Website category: jobs
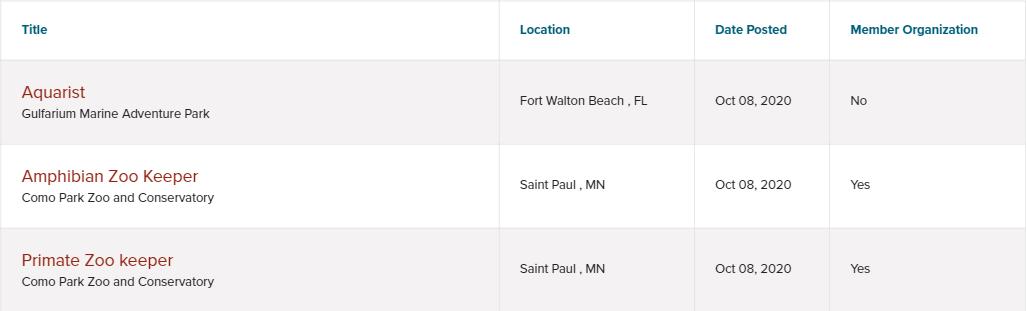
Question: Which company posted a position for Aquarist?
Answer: Gulfarium Marine Adventure Park

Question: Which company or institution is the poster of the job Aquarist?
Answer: Gulfarium Marine Adventure Park

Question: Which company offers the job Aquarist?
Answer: Gulfarium Marine Adventure Park

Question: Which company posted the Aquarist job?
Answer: Gulfarium Marine Adventure Park

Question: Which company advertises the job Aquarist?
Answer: Gulfarium Marine Adventure Park

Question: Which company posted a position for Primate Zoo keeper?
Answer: Como Park Zoo and Conservatory

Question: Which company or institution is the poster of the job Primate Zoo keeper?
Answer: Como Park Zoo and Conservatory

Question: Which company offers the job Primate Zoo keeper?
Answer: Como Park Zoo and Conservatory

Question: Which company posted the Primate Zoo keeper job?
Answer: Como Park Zoo and Conservatory

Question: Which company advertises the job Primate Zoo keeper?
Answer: Como Park Zoo and Conservatory

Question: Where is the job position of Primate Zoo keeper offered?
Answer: Saint Paul , MN

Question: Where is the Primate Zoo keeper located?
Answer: Saint Paul , MN

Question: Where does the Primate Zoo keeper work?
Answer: Saint Paul , MN

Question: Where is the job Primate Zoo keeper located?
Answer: Saint Paul , MN

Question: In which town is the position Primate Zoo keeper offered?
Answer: Saint Paul , MN

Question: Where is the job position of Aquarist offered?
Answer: Fort Walton Beach , FL

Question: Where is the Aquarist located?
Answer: Fort Walton Beach , FL

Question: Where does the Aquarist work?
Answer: Fort Walton Beach , FL

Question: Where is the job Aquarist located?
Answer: Fort Walton Beach , FL

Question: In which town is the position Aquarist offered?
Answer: Fort Walton Beach , FL

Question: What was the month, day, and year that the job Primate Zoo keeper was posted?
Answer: Oct 08, 2020

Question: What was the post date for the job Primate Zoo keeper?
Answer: Oct 08, 2020

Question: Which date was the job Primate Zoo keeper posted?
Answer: Oct 08, 2020

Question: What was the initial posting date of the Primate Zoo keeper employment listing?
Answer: Oct 08, 2020

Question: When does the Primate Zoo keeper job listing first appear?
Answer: Oct 08, 2020

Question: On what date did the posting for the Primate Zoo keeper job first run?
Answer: Oct 08, 2020

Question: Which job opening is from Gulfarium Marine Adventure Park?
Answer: Aquarist

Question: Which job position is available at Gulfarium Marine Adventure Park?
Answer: Aquarist

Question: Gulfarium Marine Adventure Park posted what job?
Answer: Aquarist

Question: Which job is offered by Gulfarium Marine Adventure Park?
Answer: Aquarist

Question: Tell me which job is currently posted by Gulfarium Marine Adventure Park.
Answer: Aquarist

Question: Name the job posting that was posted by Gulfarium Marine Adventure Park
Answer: Aquarist

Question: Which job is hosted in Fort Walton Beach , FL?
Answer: Aquarist

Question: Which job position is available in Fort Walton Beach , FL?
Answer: Aquarist

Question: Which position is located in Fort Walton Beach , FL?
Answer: Aquarist

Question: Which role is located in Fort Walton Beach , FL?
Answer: Aquarist

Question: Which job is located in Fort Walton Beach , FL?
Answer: Aquarist

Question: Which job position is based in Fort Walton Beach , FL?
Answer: Aquarist